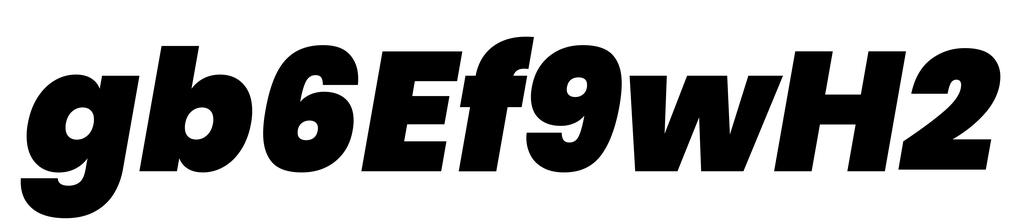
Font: Poppins-BlackItalic